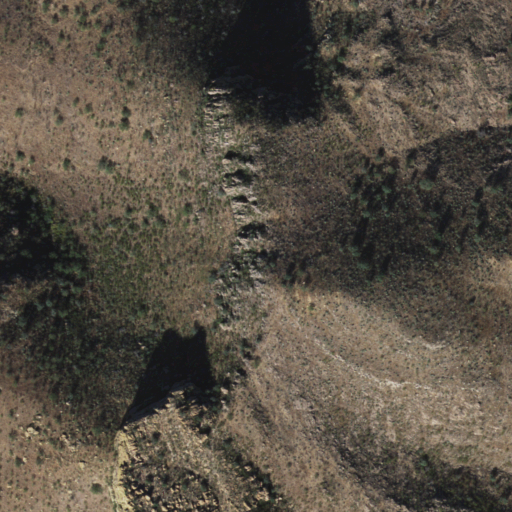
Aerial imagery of ridge(s) in Arizona named Coches Ridge containing shrub and evergreen forest